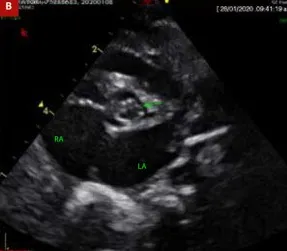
Aortic valve morphology. Aortic annulus diameter.
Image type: radiology (ultrasound)